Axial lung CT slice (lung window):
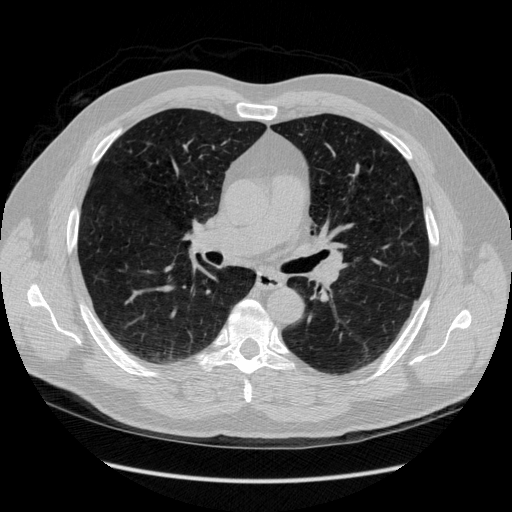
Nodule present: no